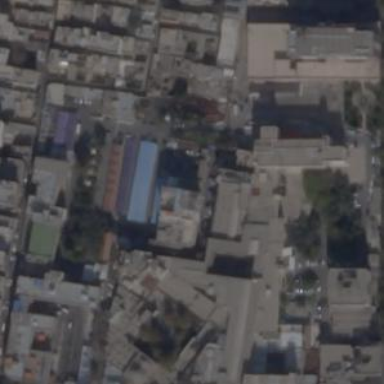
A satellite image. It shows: Healthcare facility identified as hospital.